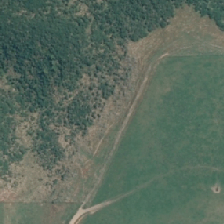
Land cover: grose_broom